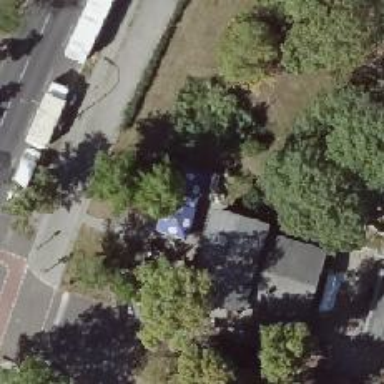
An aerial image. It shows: Restaurant.